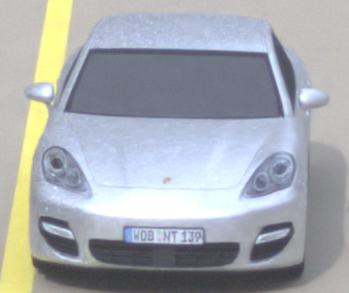
Make: Porsche
Model: Panamera
Detailed model: Panamera (970)
Model produced from: 2010/05
Model produced until: 2013/04
Doors: 5
Color: white
Road condition: dry road
Daytime: morning or afternoon
Contrast: low contrast